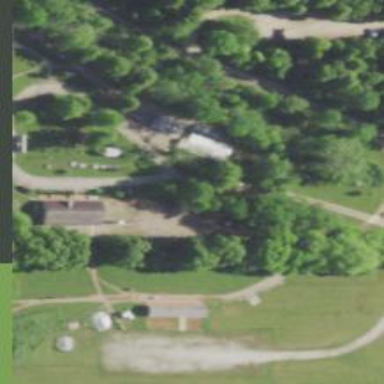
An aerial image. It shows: Miniature railway.